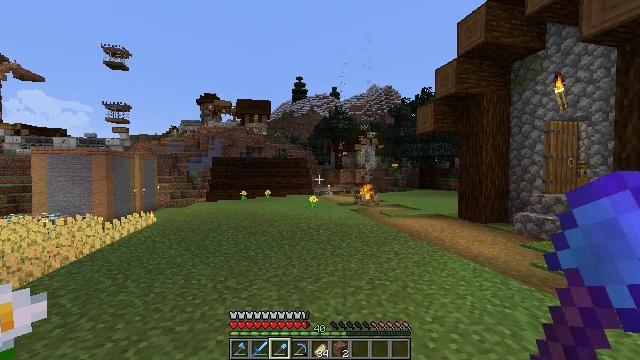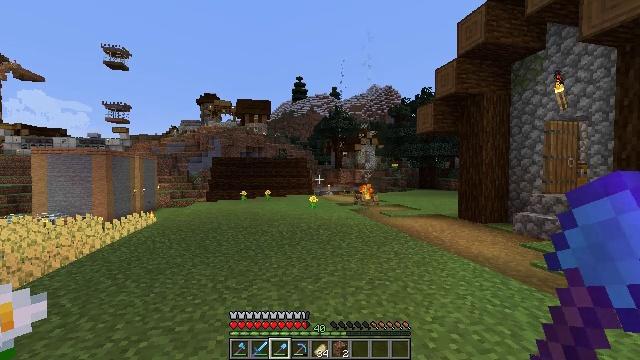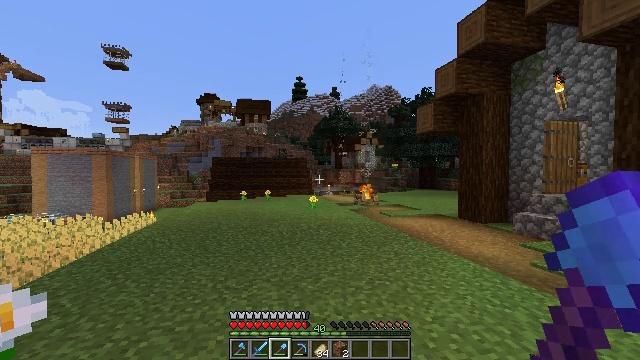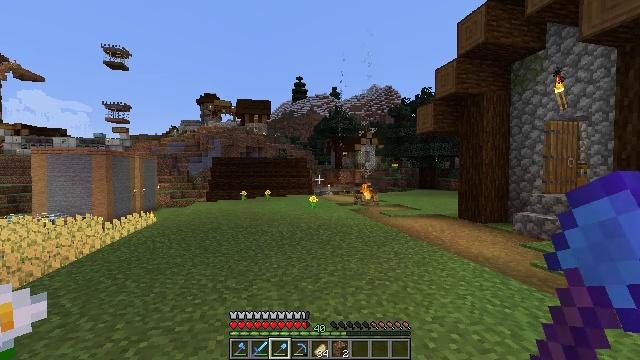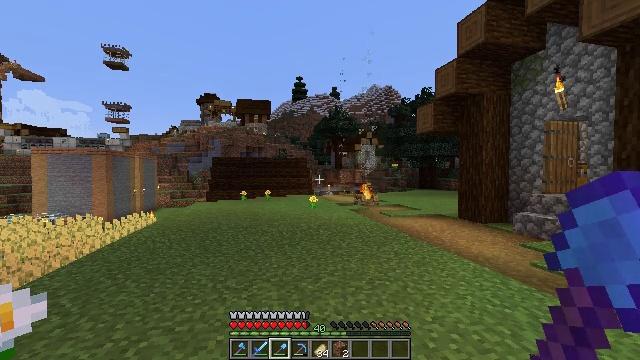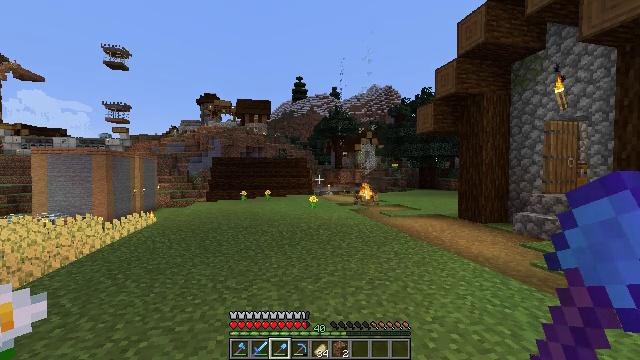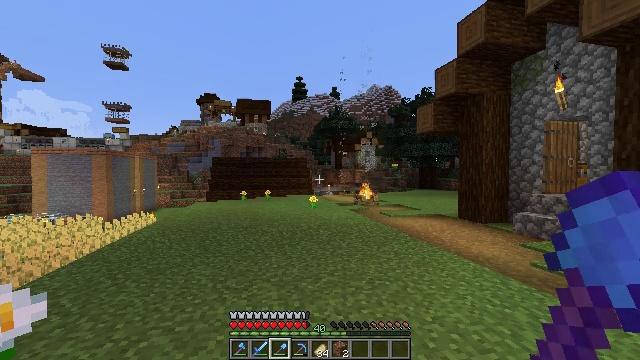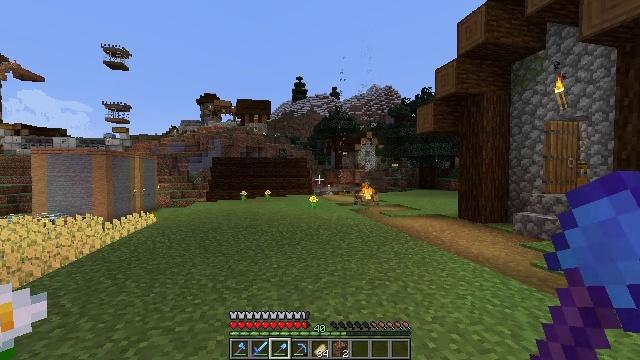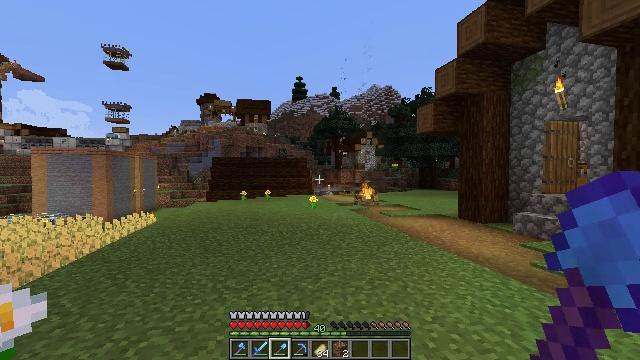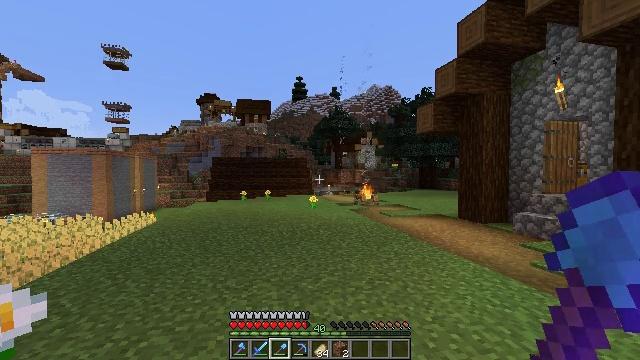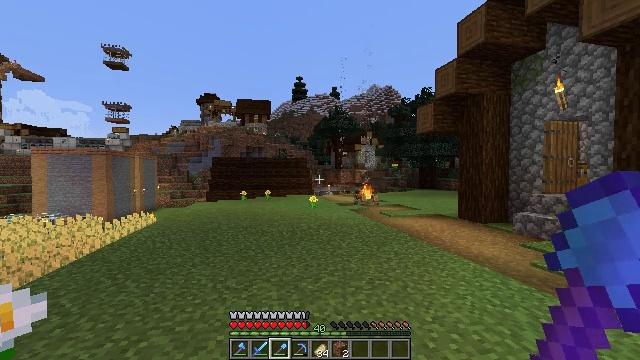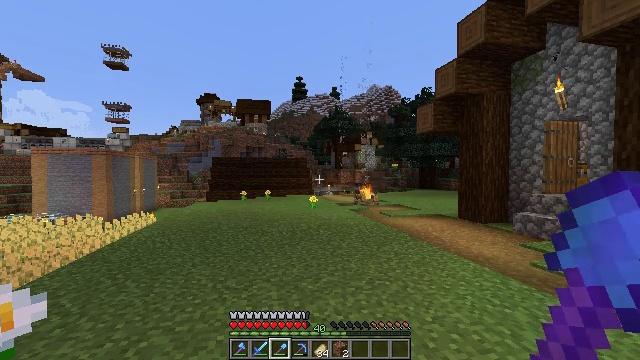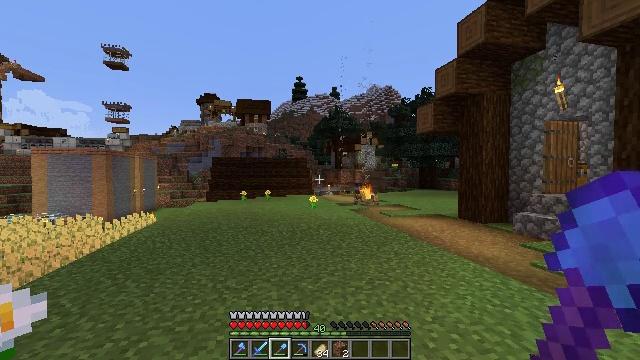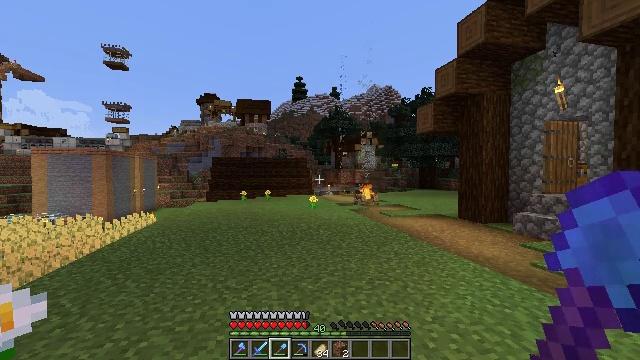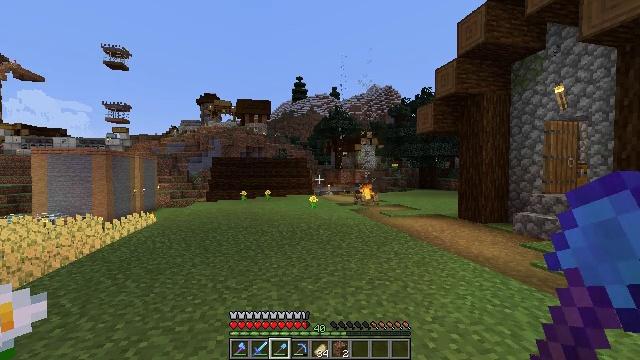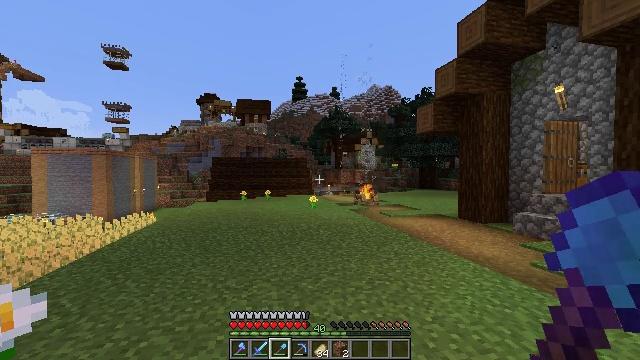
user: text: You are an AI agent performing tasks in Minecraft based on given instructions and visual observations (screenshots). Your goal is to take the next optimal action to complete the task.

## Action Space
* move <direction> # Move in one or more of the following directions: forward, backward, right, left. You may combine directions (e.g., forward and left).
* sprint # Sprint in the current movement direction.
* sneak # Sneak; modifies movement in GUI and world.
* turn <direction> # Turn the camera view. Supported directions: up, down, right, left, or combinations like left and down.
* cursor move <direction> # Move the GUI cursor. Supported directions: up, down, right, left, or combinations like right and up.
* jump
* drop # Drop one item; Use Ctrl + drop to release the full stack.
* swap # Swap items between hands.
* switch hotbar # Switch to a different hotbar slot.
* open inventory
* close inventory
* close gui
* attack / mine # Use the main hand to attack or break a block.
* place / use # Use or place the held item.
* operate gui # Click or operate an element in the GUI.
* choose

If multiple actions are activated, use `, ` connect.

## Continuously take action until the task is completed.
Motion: motion action
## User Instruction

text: Harvest wheat from the field.
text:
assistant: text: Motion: no_op
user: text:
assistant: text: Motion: no_op
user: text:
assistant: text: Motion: no_op
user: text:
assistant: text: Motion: no_op
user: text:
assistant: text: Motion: no_op
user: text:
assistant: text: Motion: no_op
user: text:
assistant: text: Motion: no_op
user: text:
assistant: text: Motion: no_op
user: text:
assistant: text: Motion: no_op
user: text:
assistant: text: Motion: no_op
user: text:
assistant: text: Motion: no_op
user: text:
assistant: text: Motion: no_op
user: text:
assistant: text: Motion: no_op
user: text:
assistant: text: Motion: no_op
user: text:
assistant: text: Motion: no_op
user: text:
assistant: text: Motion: no_op
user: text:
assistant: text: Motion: no_op
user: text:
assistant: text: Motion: no_op
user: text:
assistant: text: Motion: no_op
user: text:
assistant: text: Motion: no_op
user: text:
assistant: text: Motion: no_op
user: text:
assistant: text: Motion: no_op
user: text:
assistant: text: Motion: no_op
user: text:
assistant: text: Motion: no_op
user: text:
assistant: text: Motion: no_op
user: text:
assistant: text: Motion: no_op
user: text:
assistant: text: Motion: no_op
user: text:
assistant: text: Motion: no_op
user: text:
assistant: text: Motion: no_op
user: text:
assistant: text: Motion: no_op